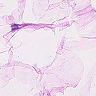
Metastatic tissue present: no